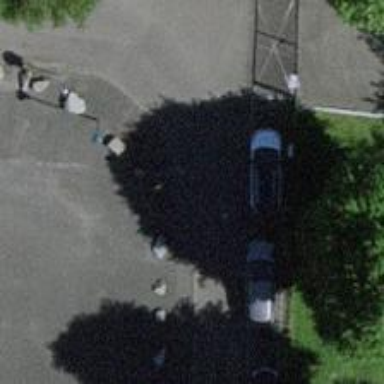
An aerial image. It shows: Block barrier.